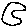
Label: moon